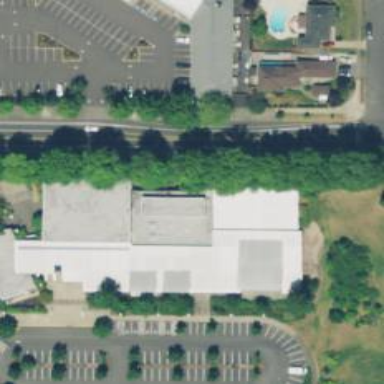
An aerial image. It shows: Community center building.